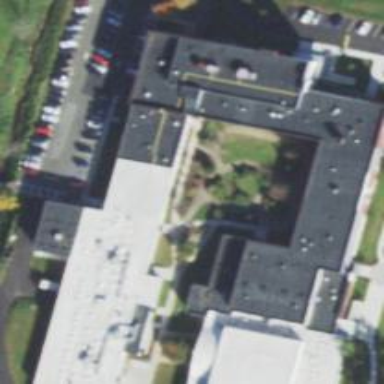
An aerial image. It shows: School.